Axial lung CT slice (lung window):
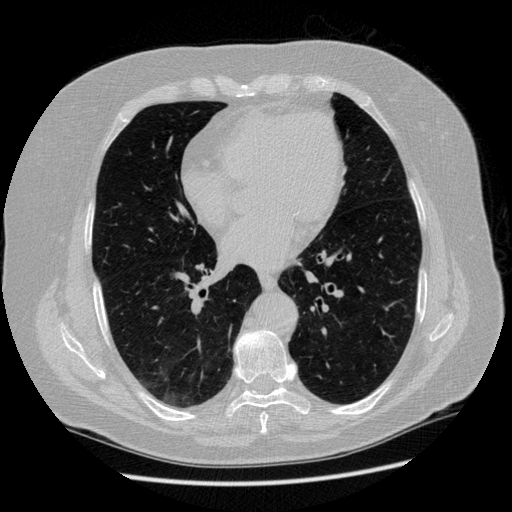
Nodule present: no